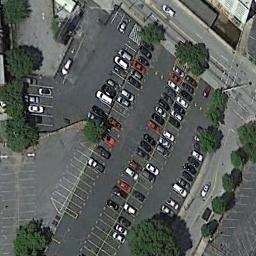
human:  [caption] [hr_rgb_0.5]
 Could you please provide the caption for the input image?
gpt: The parking lot is full of cars next to some trees .

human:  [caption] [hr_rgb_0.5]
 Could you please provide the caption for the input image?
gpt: The parking lot has some parked cars of different colors and some trees are next to the parking lot .

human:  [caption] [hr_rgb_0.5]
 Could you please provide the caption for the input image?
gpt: Seventy percent of the parking spaces in the parking lot are occupied .

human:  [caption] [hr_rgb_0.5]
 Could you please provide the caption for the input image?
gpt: There are many cars in the parking lot .

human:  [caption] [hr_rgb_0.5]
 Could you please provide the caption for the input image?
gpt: There are some green trees around the parking lot .